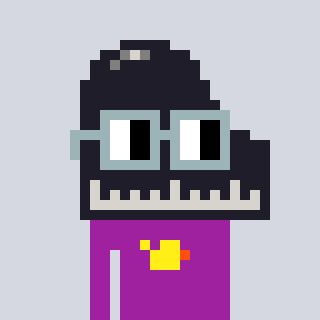
a pixel art character with square dark gray glasses, a piano-shaped head and a magenta-colored body on a cool background